Interaction volume radius: 10 \u00c5
Interaction volume height: 30 \u00c5
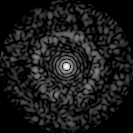
Disorder parameter: 0.8633